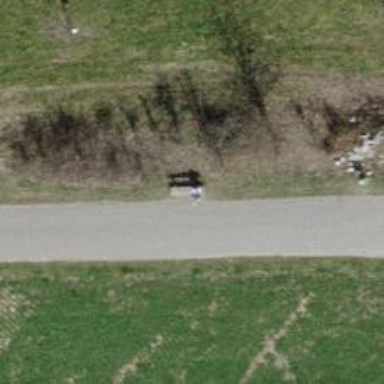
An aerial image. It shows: Brown bench.